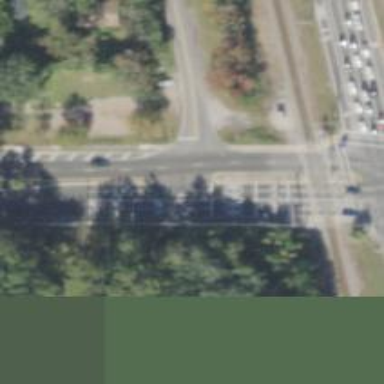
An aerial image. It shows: Marked crossing on the road.